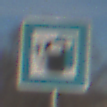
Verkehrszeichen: LadestationFuerElektrofahrzeuge
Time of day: MorningAfternoon
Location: Outdoor (Nature)
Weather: PartlyCloudy
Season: NotSpecified
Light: Natural